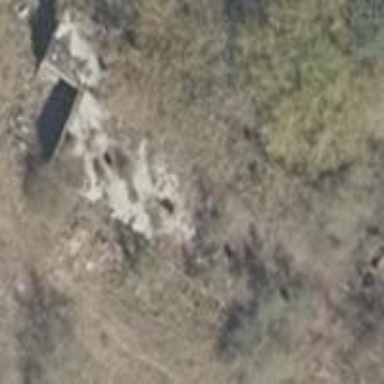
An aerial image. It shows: Ruins of building.